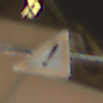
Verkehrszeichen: Gefahrenstelle
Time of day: Night
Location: Outdoor (Urban)
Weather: PartlyCloudy
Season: NotSpecified
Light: Artificial